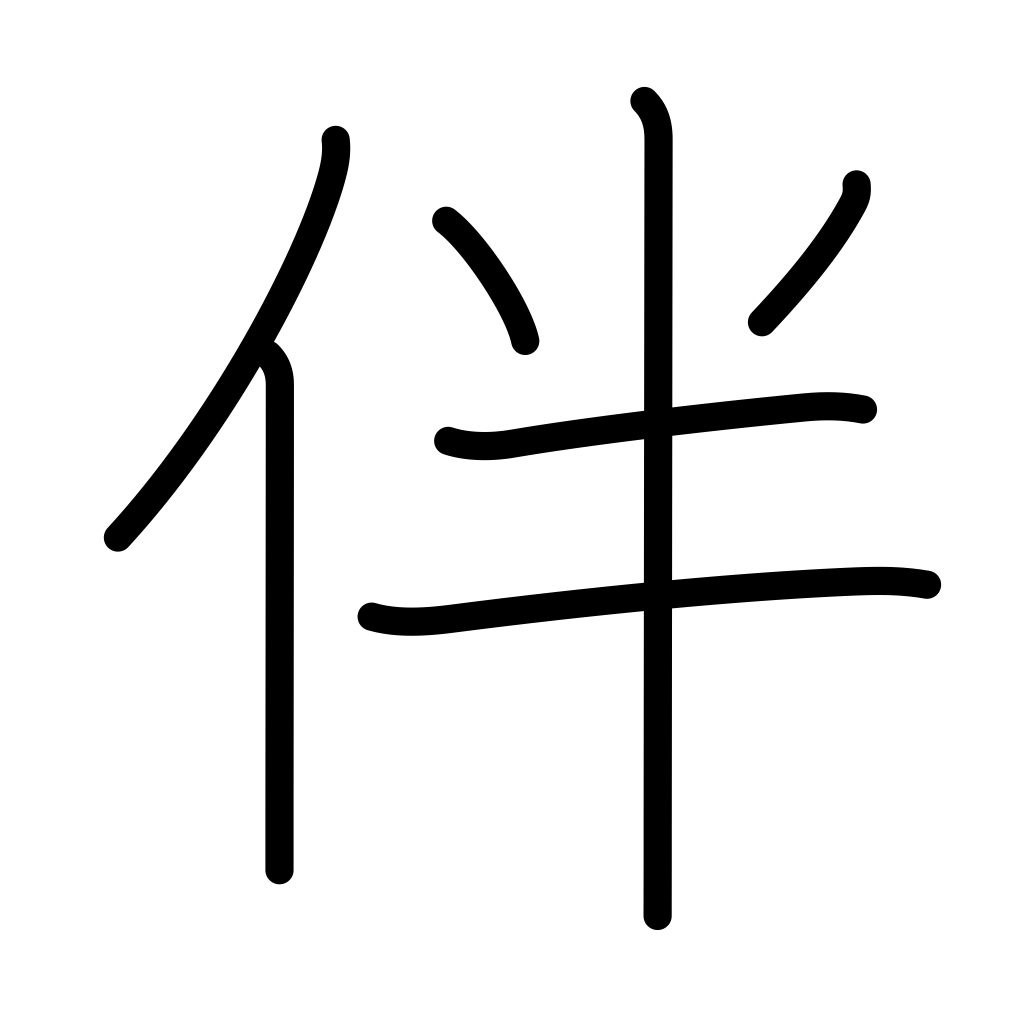
Meaning: consort, accompany, bring with, companion